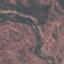
Label: HerbaceousVegetation